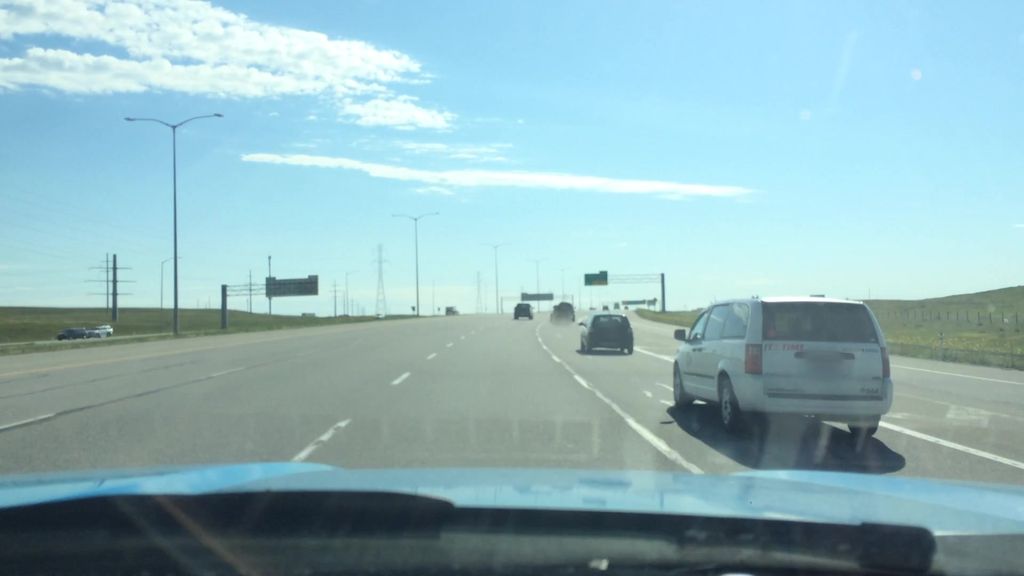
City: calgary